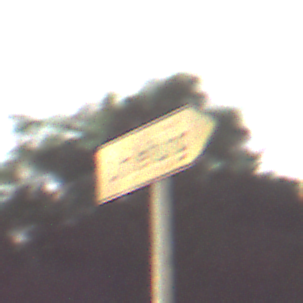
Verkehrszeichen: UmleitungswegweiserRechtsweisend
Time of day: Night
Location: Outdoor (Suburban)
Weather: Clear
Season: NotSpecified
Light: Artificial